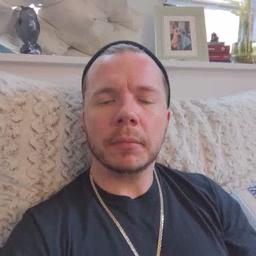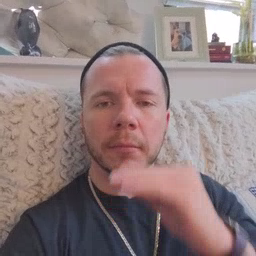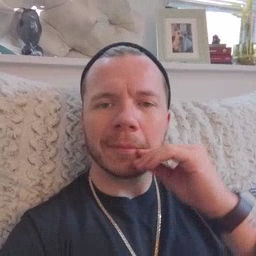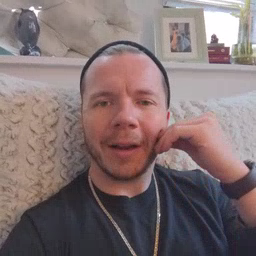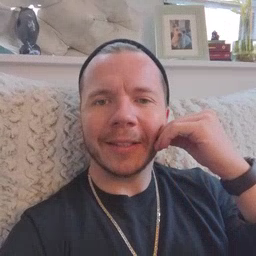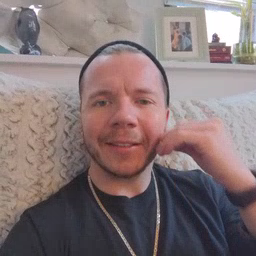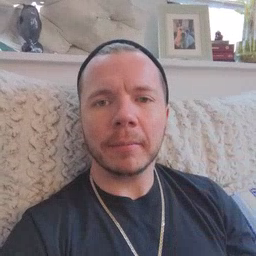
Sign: smile